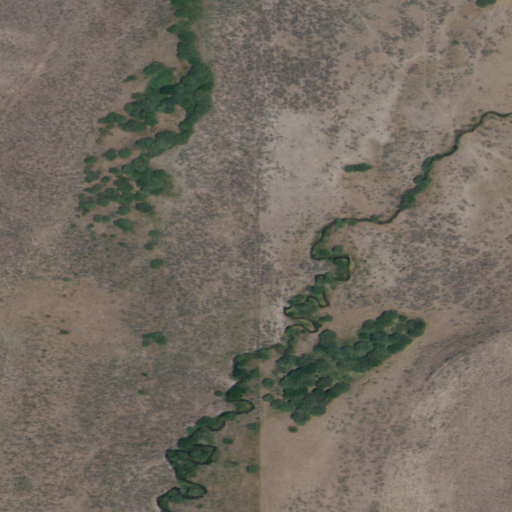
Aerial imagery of valley in Idaho named West Fork Canyon containing shrub, pasture, cultivated crops, and herbaceous wetlands